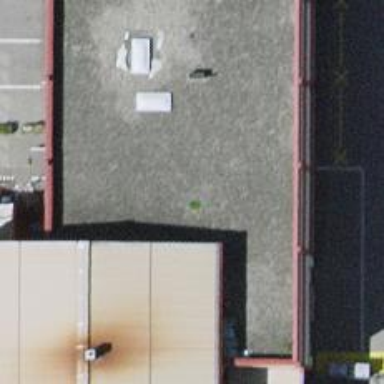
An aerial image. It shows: Hardware shop.